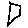
Label: hexagon